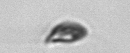
Label: Cryptophyta